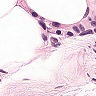
Metastatic tissue present: yes